Question: I am testing configuration of availability groups(AG) with windows Server 2016 with sql server vNext CTP 1.4 within a clusterless environment. After having been to a recent conference, I have had learnt that this clusterless AG configuration is possible with the recent version of both windows OS and vNext. I have setup everything correctly (viz. HADR enable, two nodes pinging each other, endpoints, certificates, logins permissions) and within the correct parameters. Have even successfully executed the tsql script for creating the AG using CLUSTER_TYPE=None on the primary node of this AG. However, it seems that I am unable to join the secondary replica onto this AG and encountering the below screenshot error. Also, whilst creating the AG I have noticed that the secondary replica is not connected. I get the below error whilst joining the secondary to this AG.

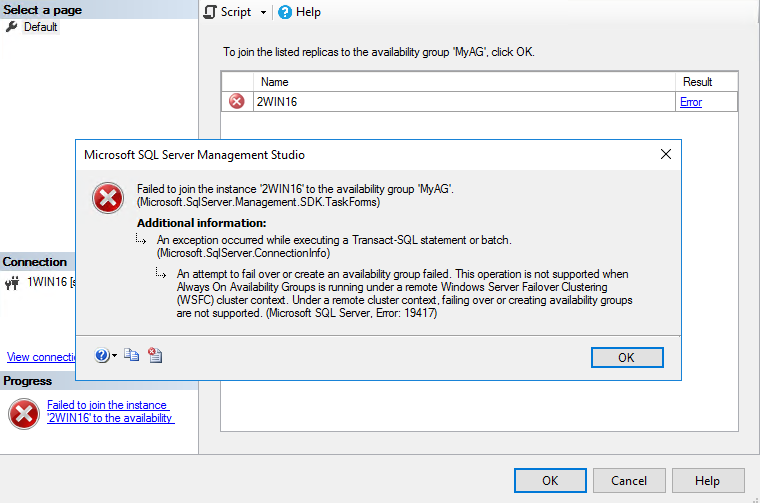
Answer: I have now managed to rectify the error within my availability group creation by myself after having re-read through the MS docs again. Basically the error was within the AG group TSQL script I had been using to create the this Clusterless AG. Essentially it is (I think) very important to create the AG with just the syntax (CLUSTER_TYPE=NONE) within the CREATE AVAILABILITY GROUP ....TSQL and nothing else viz. (DB_FAILOVER=ON/OFF etc) and after executing the create availability group on node1..... hop over to node2(your read only replica) and execute the join syntax
ALTER AVAILABILITY GROUP JOIN WITH (CLUSTER_TYPE = NONE);
Hope it helps in future for someone who's trying to scale read-only AG using the AG'less and/or cluster'less environment.